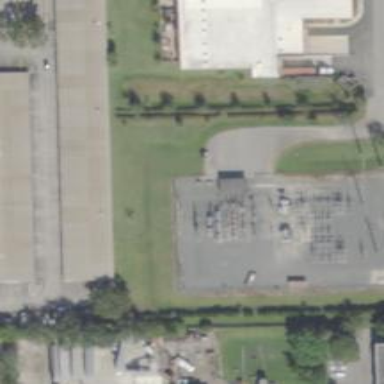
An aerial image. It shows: Outdoor distribution power substation.